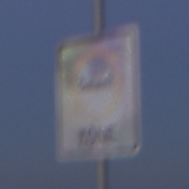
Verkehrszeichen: BeginnUmweltzone
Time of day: SunriseSunset
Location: Outdoor (Nature)
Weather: Clear
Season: NotSpecified
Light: Natural